Question: Is it possible to define the position (center), in this case the image div, in the div with overflow?
<URL>
'''
#scroll-h-v {
width: 300px;
height: 300px;
position: relative;
overflow: auto;
}
.image {
text-align: center;
margin-left: auto;
margin-right: auto;
position: relative;
}
'''
The Image should on load in the center like this:

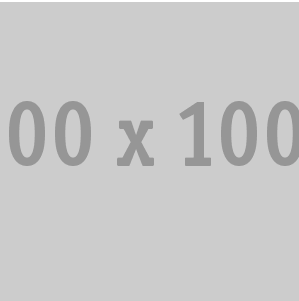
Answer: you may play with top and left position and margin property as below
'''
.image {
text-align: center;
margin-left: auto;
margin-right: auto;
position: relative;
top:50%;
left:50%;
margin-top:-500px;
margin-left:-500px;
}
'''
<URL>
Hope it helps!